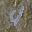
Label: 4